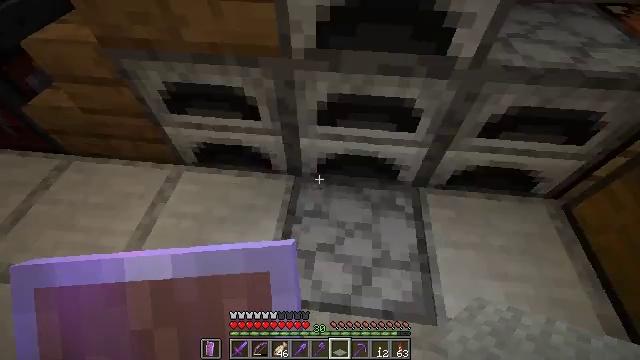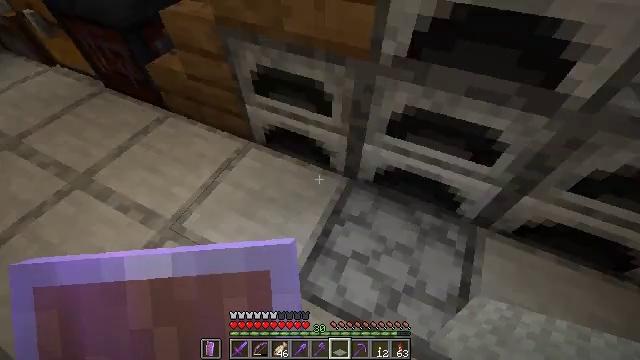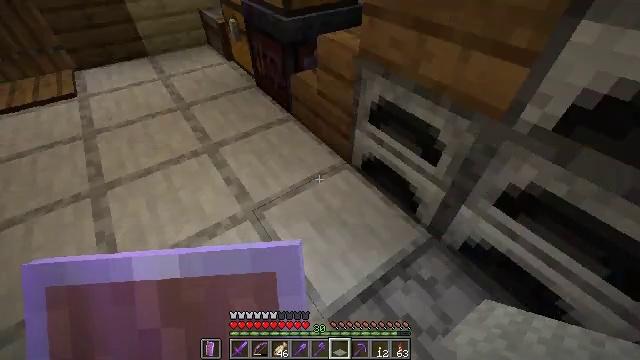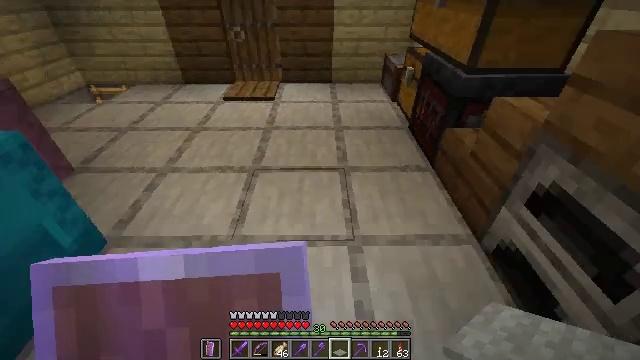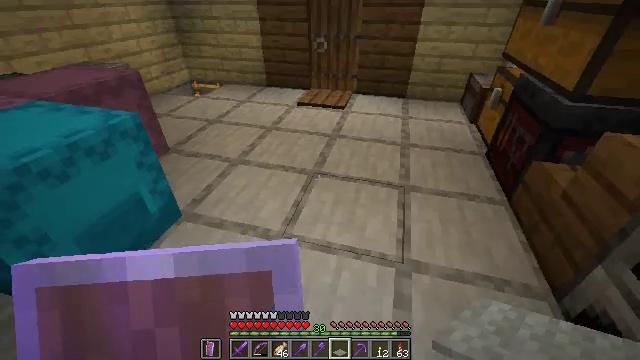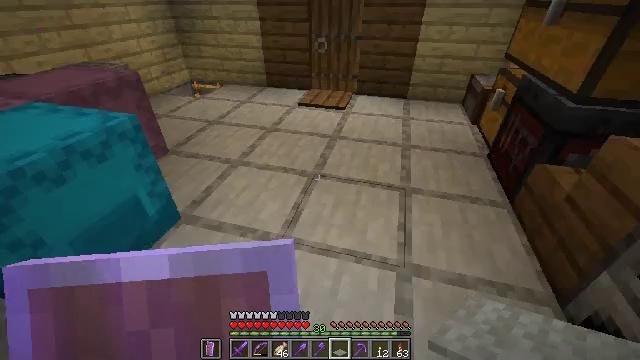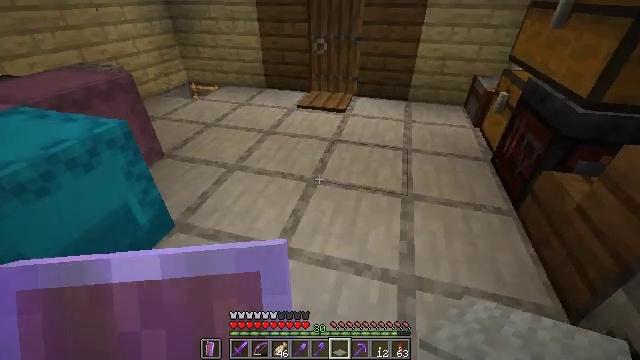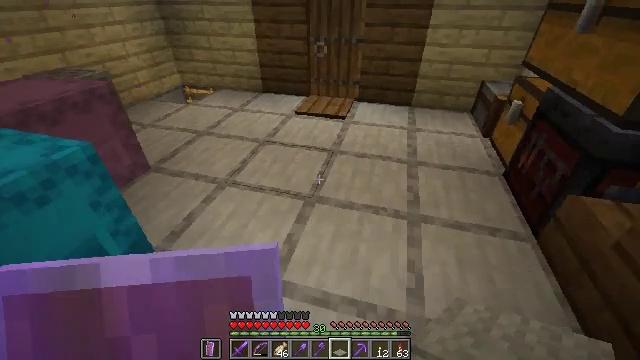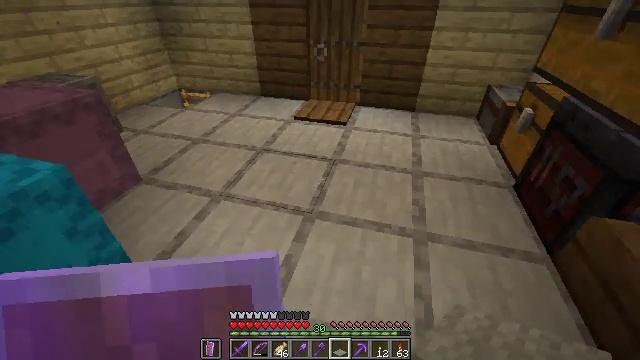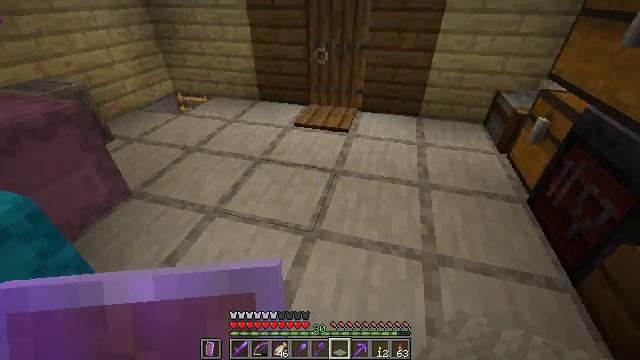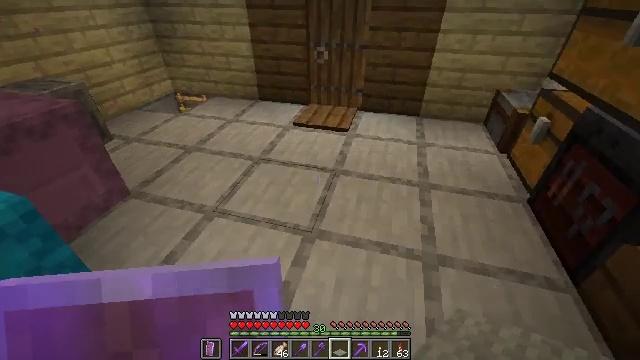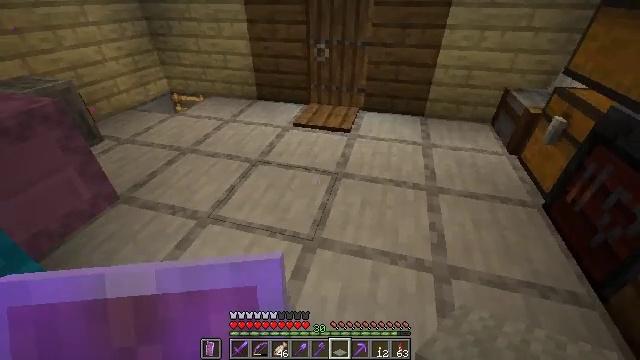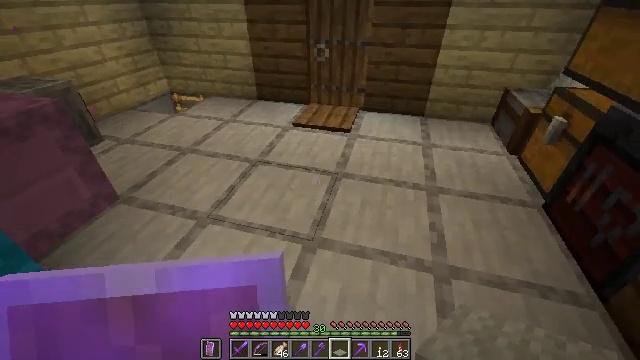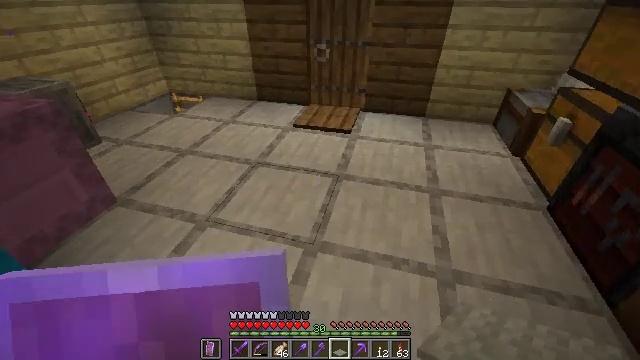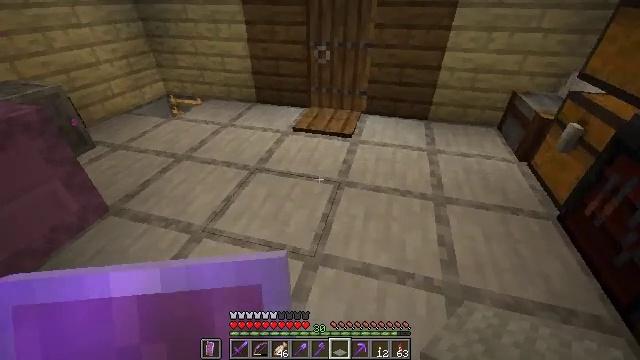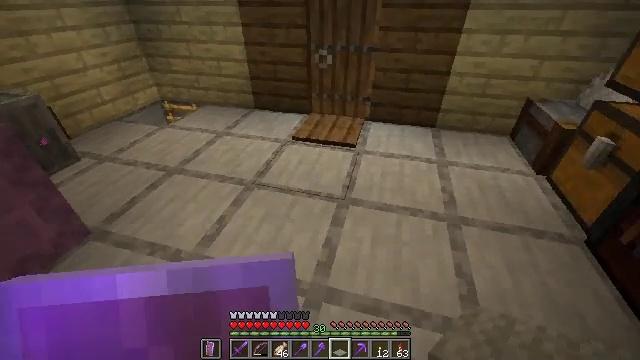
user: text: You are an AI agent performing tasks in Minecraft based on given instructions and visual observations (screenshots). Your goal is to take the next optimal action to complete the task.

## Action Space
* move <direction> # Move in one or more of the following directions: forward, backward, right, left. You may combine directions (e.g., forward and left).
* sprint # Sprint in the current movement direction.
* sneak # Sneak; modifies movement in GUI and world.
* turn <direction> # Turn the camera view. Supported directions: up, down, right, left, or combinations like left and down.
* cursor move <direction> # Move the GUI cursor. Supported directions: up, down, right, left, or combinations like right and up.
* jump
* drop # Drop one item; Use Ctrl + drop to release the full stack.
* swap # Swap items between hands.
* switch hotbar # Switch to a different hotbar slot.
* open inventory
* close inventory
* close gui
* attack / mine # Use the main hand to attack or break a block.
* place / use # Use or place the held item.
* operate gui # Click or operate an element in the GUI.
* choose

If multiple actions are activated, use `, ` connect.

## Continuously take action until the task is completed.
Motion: motion action
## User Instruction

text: Attack the quartz slab to collect it.
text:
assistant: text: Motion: turn left
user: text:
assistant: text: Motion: turn left and up
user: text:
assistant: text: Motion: turn left and up
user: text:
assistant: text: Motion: turn left and up
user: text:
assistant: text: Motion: move forward
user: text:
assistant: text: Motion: move forward
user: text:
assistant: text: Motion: move forward
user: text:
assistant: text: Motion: move forward
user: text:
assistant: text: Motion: move forward
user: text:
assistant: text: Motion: no_op
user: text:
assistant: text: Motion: no_op
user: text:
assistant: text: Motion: no_op
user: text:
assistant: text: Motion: move forward
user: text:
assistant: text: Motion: move forward
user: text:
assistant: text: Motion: move forward
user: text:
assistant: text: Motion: move forward
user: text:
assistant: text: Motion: move forward
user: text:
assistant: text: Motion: move forward
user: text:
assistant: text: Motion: move forward
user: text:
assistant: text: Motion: move forward
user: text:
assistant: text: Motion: move forward
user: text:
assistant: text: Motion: move forward, turn left
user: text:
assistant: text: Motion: move forward, turn left and up
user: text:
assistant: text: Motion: move forward, turn left and up
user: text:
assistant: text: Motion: move forward, turn left and up
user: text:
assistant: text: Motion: move forward, turn left
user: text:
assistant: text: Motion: turn left
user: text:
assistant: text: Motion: turn left and up
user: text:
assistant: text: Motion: turn left and up
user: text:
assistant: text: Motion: turn left